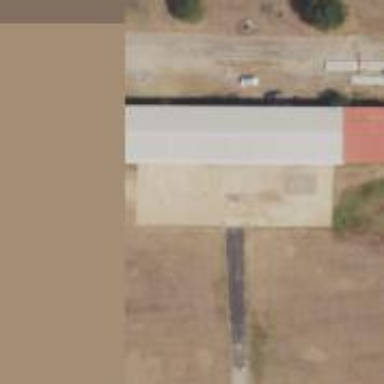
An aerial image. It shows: Image of taxiway at airport.